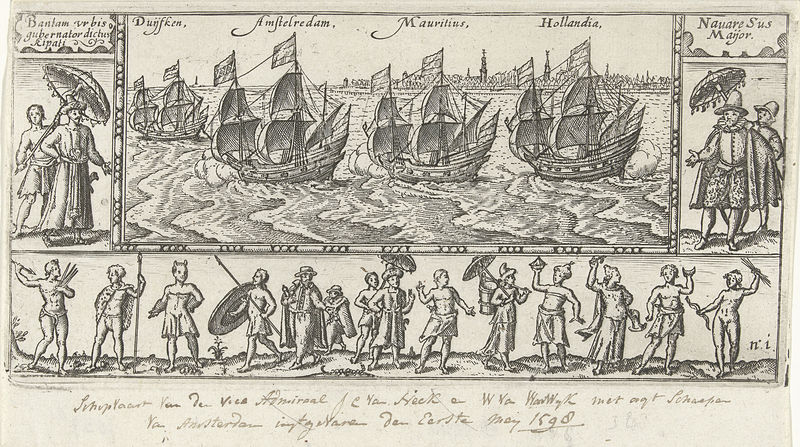
Titel: Kopie naar de oorspronkelijke titelprent voor Houtmans Journael vande reyse der Hollandtsche schepen ghedaen in Oost Indien
Standort: Amsterdam
Institution: Rijksmuseum
Schlagwörter: politique, espagne, bateau, personnages, flotte, conquistador, gouverneur, flotille, flottille